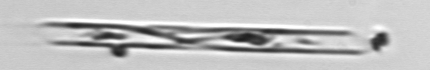
Label: Rhizosolenia